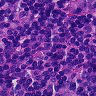
Metastatic tissue present: no